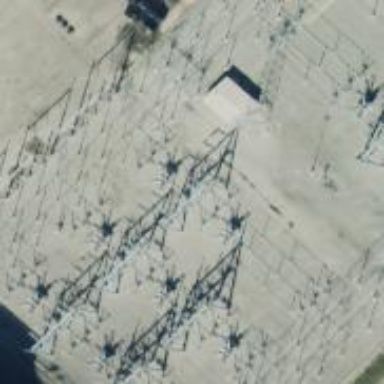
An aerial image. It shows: Switch for power supply.